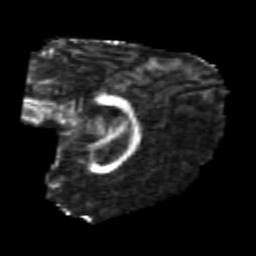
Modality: FA
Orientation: sagittal
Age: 20
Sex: male
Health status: healthy
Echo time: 0.074 s